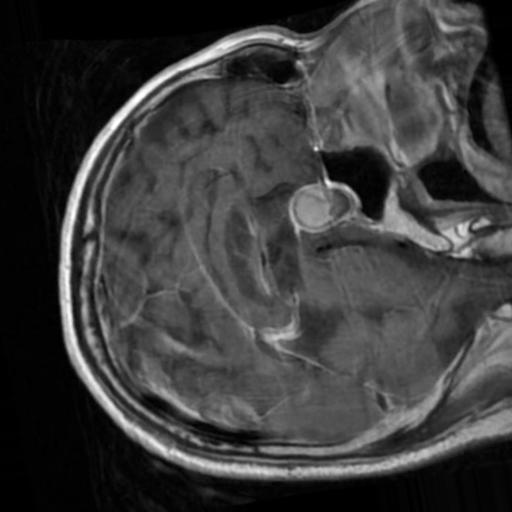
Label: brain_tumor